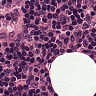
Metastatic tissue present: no